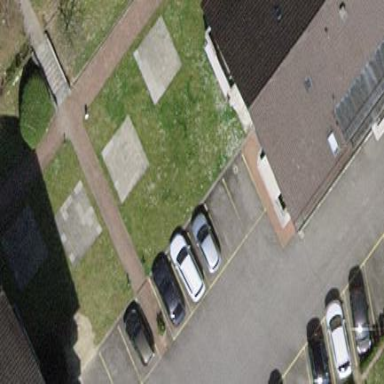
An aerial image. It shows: Street side parking area.